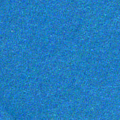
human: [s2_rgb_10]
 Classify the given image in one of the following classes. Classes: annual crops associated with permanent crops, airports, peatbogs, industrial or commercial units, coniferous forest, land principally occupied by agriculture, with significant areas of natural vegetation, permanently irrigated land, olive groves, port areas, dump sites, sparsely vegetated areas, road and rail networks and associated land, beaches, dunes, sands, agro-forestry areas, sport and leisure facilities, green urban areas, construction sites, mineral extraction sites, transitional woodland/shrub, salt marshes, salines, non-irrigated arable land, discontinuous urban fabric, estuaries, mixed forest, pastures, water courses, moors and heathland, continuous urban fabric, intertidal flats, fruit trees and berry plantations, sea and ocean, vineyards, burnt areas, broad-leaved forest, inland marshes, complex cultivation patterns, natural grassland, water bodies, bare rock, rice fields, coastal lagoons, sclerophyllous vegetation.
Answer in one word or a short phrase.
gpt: sea and ocean